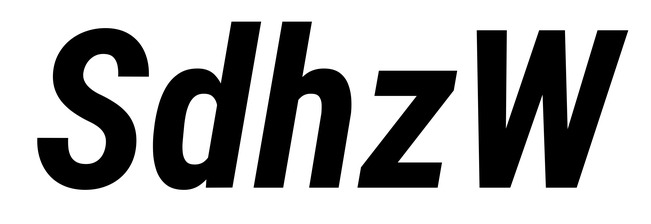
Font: Roboto-Italic_Condensed_Bold_Italic